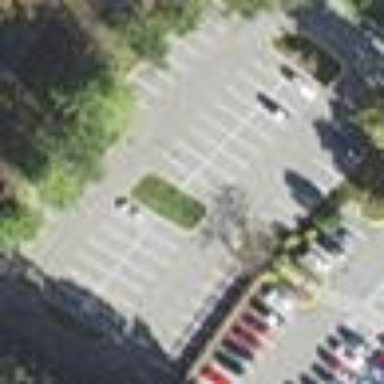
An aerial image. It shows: Asphalt parking aisle along service road.